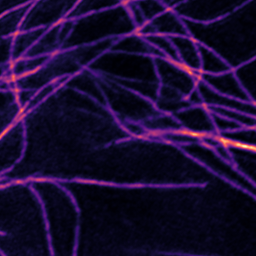
Label: Super-resolution Microtubules image